Question: I am using Asp.Net.I need to use ReCaptcha in one of my pages.I am trying to create a key so that I can use the ReCaptcha.But I dont know what exactly is the issue , but I keep getting the error.Here are the images

Can anybody help me.What could be the issue
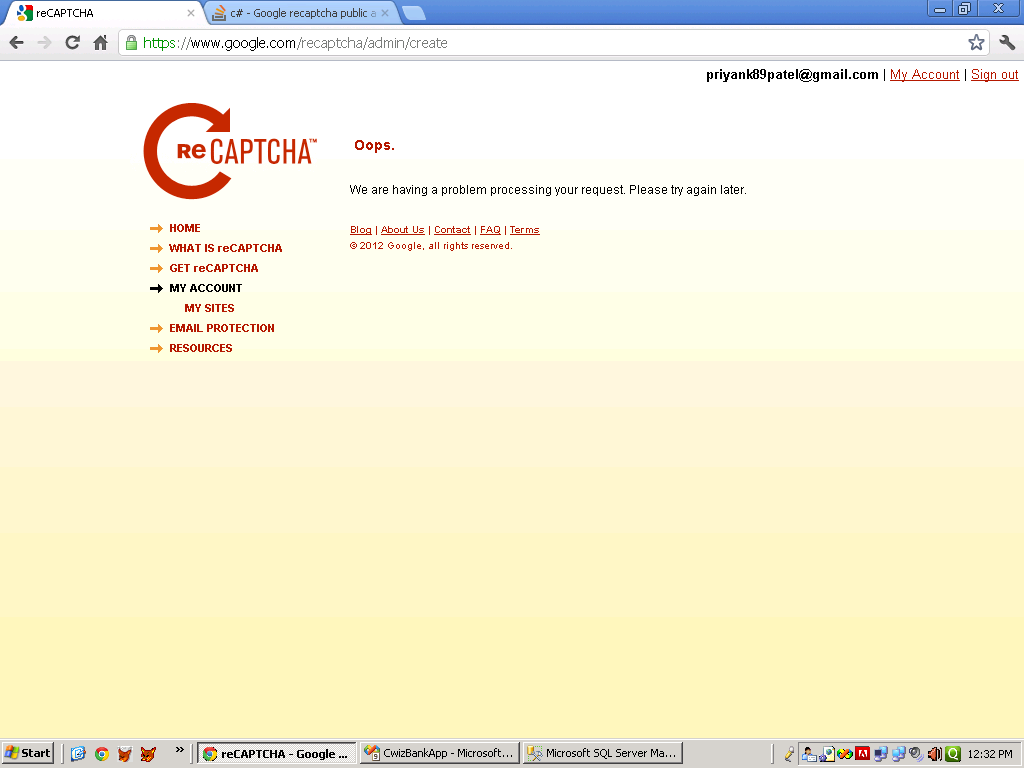
Answer: <URL>
Check this out, they are currently having problem.